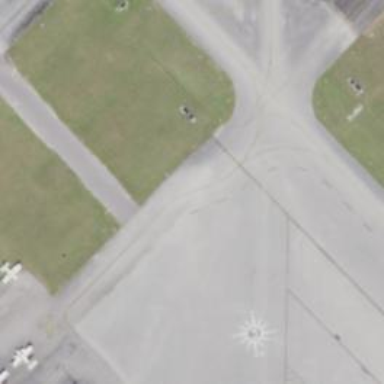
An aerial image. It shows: Image of taxiway at airport.